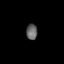
Tissue: skin
Cell type: Others
Senescence score: 0.7356
Nuclear area (px): 166
Mean DAPI intensity: 102.072